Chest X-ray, AP view. Patient: 4 years old, sex F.
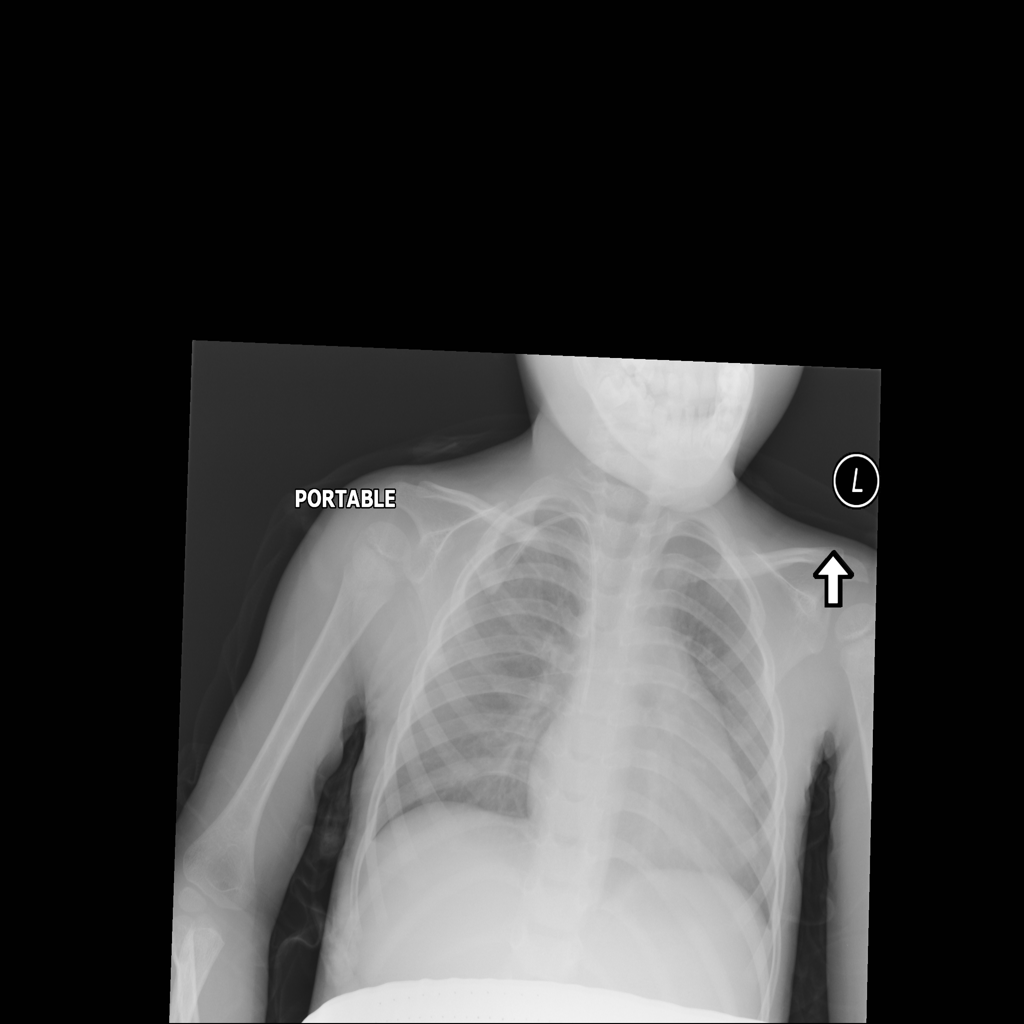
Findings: No Finding